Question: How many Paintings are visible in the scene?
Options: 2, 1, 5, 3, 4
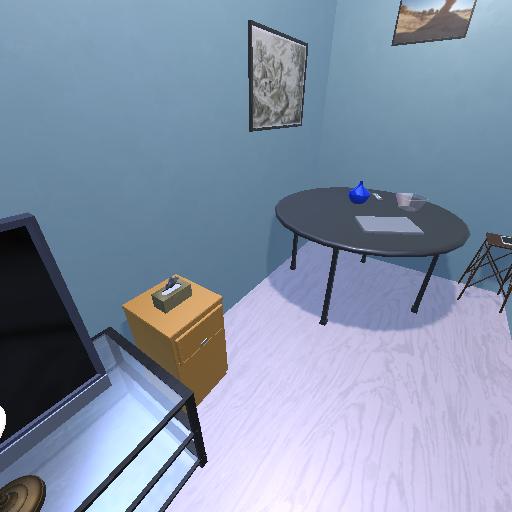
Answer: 2